Question: How to remove openerp title from popup error messages / dialog boxes ?
i searched everywhere but unable to find exact phase which is need to change.

please advice me on this
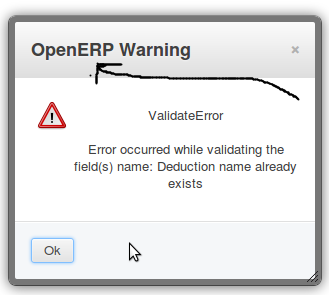
Answer: change chrome.js
line 273 and 288
'''
title: "Softplanter " + _.str.capitalize(error.type),
buttons: [
{text: _t("Ok"), click: function() { $(this).dialog("close"); }}
]
});
},
show_error: function(error) {
if (!this.active) {
return;
}
var buttons = {};
buttons[_t("Ok")] = function() {
$(this).dialog("close");
};
var dialog = new instance.web.Dialog(this, {
title: "YourName " + _.str.capitalize(error.type),
'''